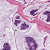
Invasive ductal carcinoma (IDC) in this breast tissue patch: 1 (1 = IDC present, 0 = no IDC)